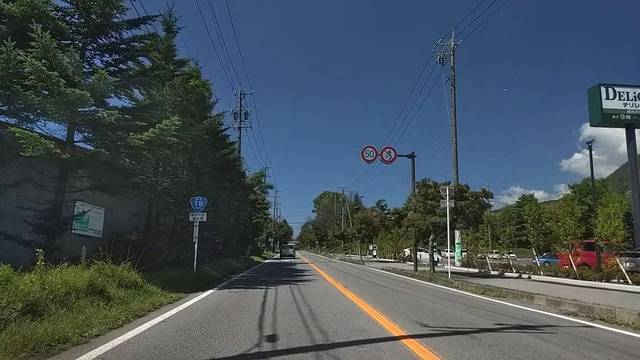
Region: Japan
Coordinates: 36.344, 138.625